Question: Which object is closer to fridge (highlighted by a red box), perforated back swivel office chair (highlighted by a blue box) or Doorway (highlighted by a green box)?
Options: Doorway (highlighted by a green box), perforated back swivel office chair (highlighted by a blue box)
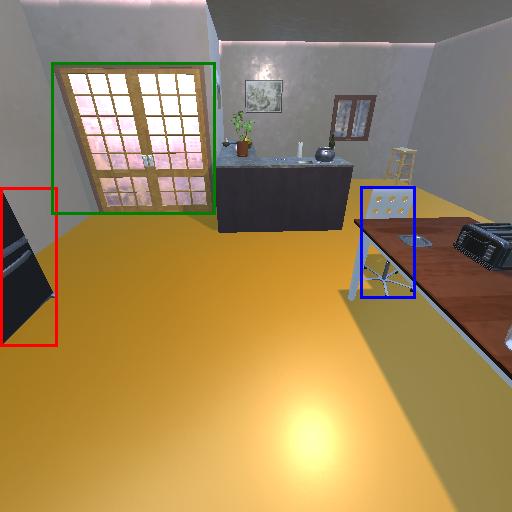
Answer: Doorway (highlighted by a green box)